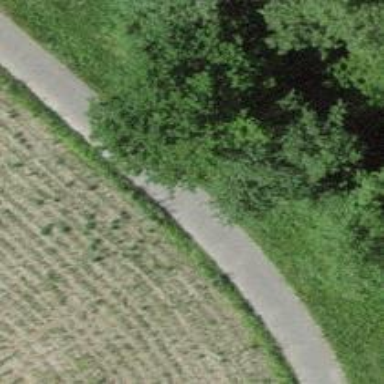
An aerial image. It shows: Unclassified paved road.